Field crop: maize
Growth stage: 1
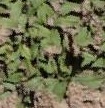
Species: convolvulus